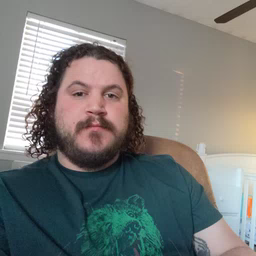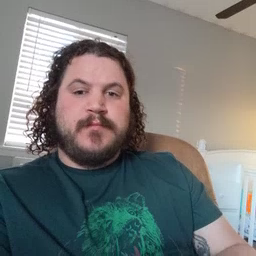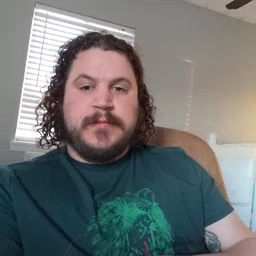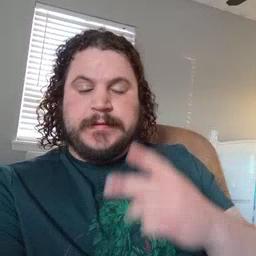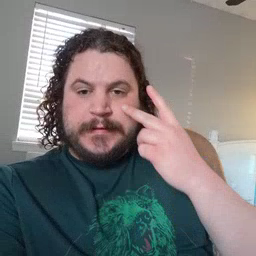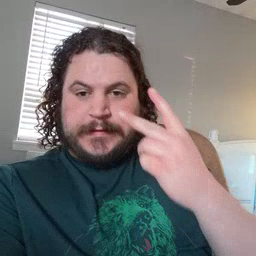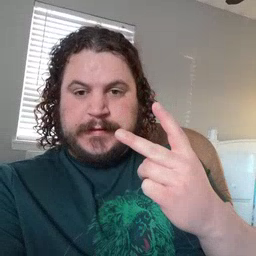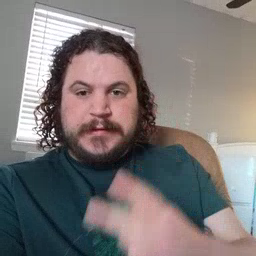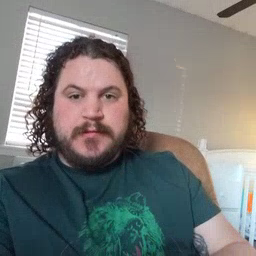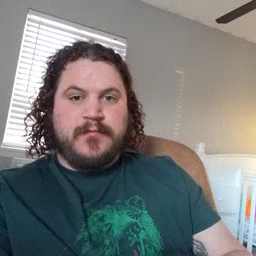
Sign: see